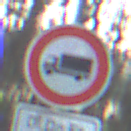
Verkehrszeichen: VerbotFuerKraftfahrzeugeUeberDreiKommaFuenfTonnen
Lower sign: ZeitangabenMitBeschraenkungAufWochentage3
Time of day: SunriseSunset
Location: Outdoor (Nature)
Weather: Clear
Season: Winter
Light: Natural